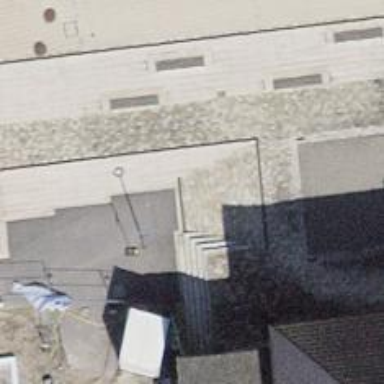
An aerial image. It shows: Set of concrete steps.